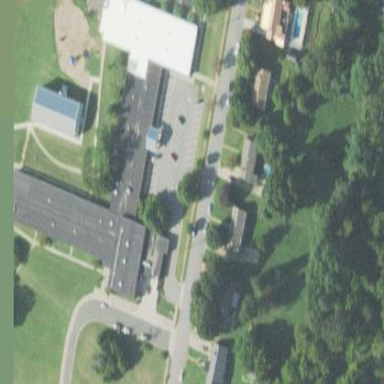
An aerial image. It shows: School building.